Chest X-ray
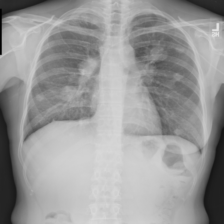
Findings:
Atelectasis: negative
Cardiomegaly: negative
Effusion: negative
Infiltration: negative
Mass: positive
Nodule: positive
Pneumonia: negative
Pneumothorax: negative
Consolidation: negative
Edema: negative
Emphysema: negative
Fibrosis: positive
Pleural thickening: negative
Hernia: negative